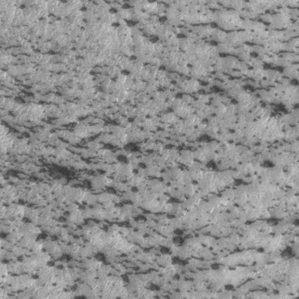
Label: frost